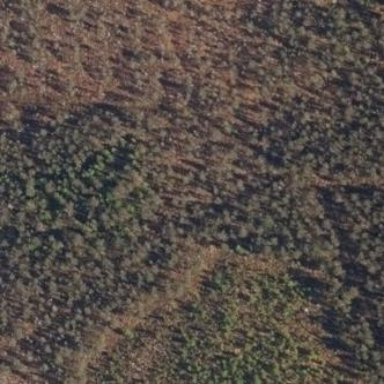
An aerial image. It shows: Woodland consisting mainly of needle-leaved trees.